Aerial crown-view tile of a tropical tree (Barro Colorado Island, Panama), acquired 20240813:
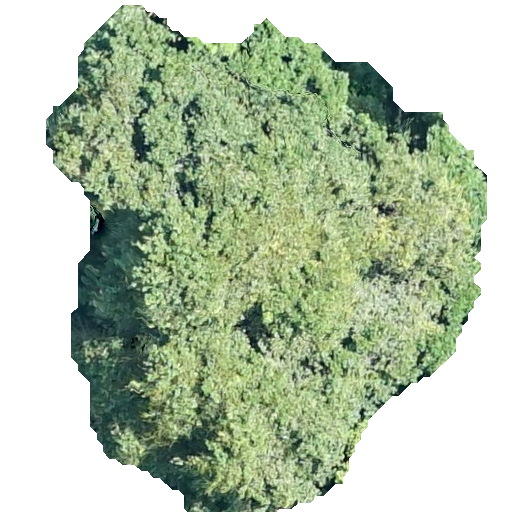
Species: Prioria copaifera
GBIF accepted scientific name: Prioria copaifera
Crown area: 240.495 m²